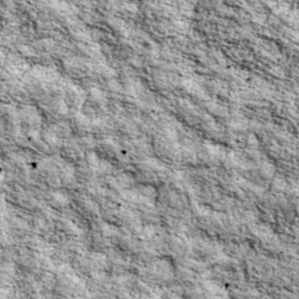
Label: non_frost